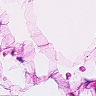
Metastatic tissue present: no